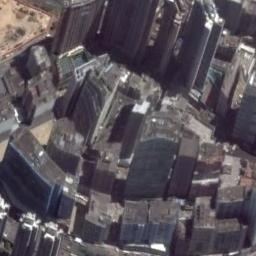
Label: commercial_area